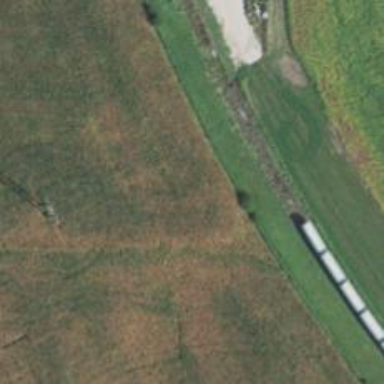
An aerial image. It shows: Disused railway spur service.